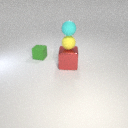
small cyan rubber sphere above small yellow rubber sphere